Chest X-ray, AP view. Patient: 22 years old, sex F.
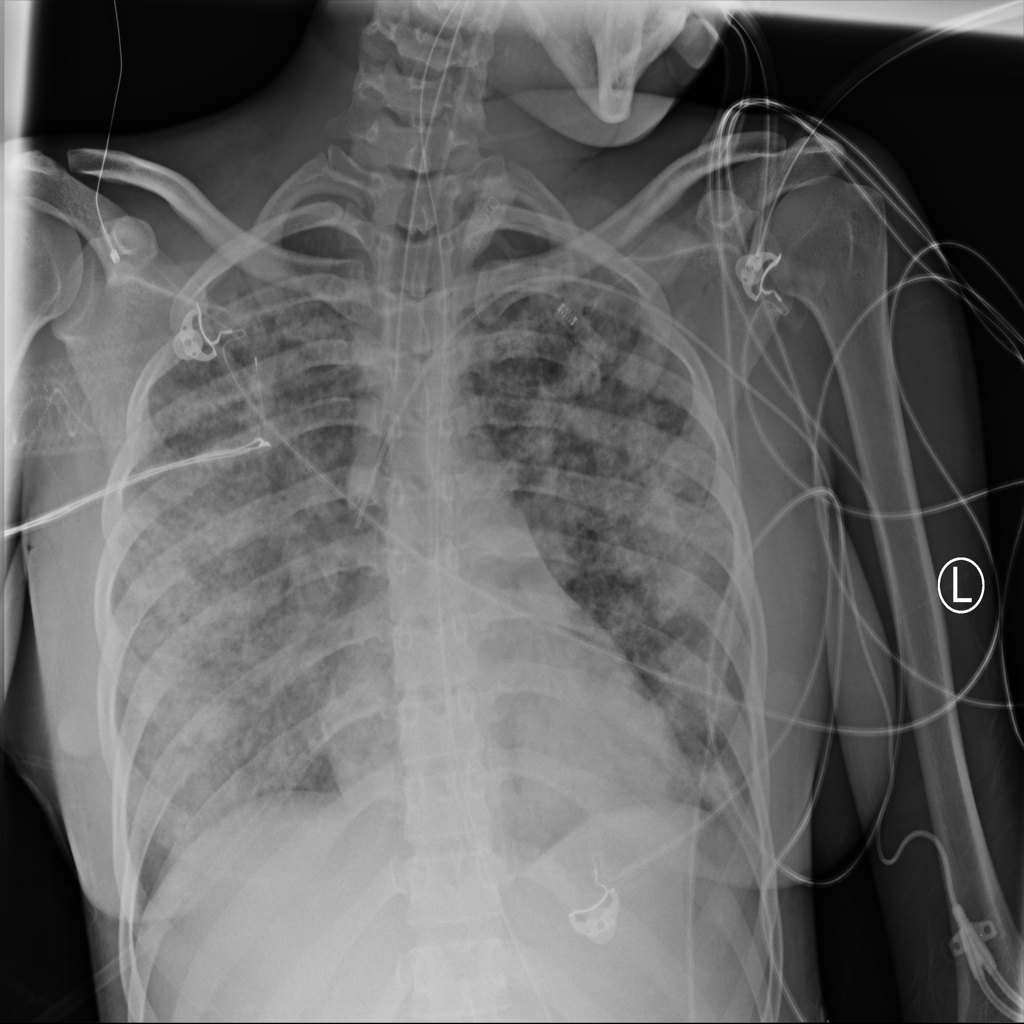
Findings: Pneumonia